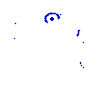
Particle: pion